【题型】选择题　【知识点】平面几何　【难度】easy
如图，在 $\angle ABC$ 中，$\angle ACB = 90^\circ$，$CD \perp AB$，那么下列结论正确的是（\quad ）

A. $CD = AB \cdot \tan B$  \quad
B. $CD = BC \cdot \sin B$  \quad

C. $CD = AC \cdot \sin B$  \quad
D. $CD = AD \cdot \cot A$
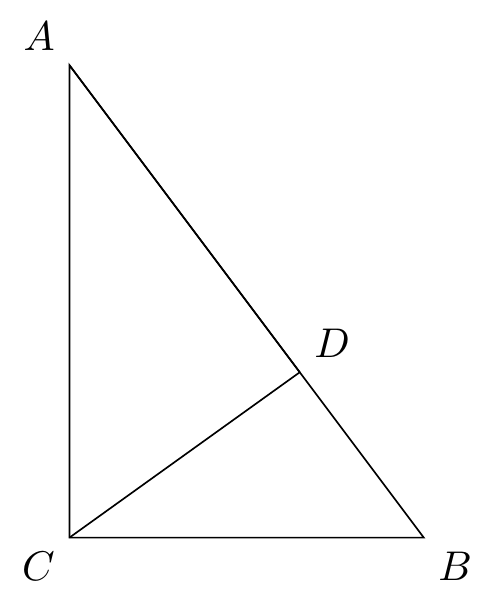
【解答】
$CD \perp AB$

$\therefore \triangle BCD$ 是直角三角形

$\therefore \sin B = \frac{CD}{BC}$

$\therefore CD = BC \cdot \sin B$

故选：B。